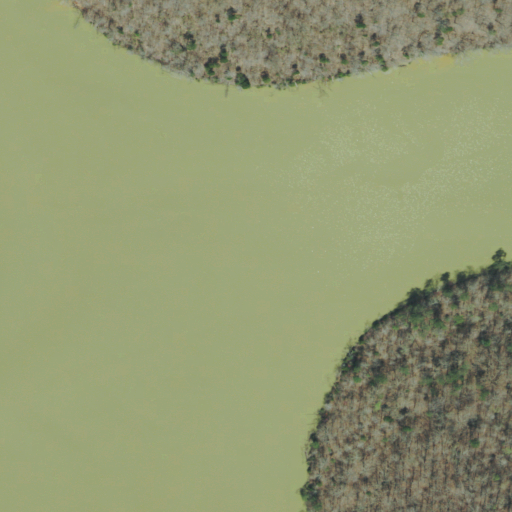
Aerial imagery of valley in Tennessee named Whitman Hollow containing open water, deciduous forest, mixed forest, and pasture